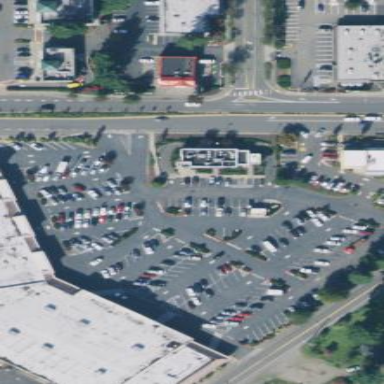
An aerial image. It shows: Retail area.